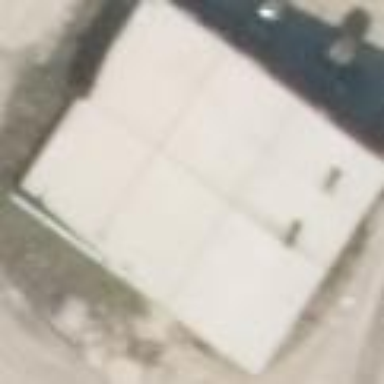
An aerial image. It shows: Industrial building.